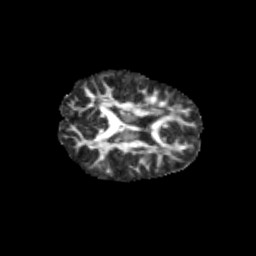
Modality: FA
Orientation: axial
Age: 10
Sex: female
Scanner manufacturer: siemens
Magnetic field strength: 3 T
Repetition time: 3.8 s
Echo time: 0.07 s